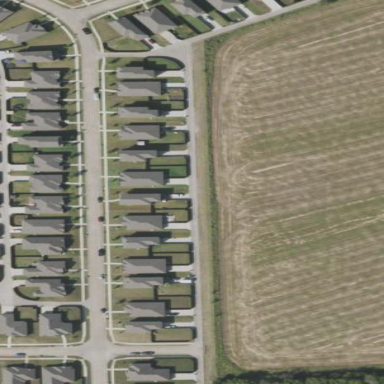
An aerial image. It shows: Grassy plot area designated for zoning.